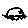
Label: car